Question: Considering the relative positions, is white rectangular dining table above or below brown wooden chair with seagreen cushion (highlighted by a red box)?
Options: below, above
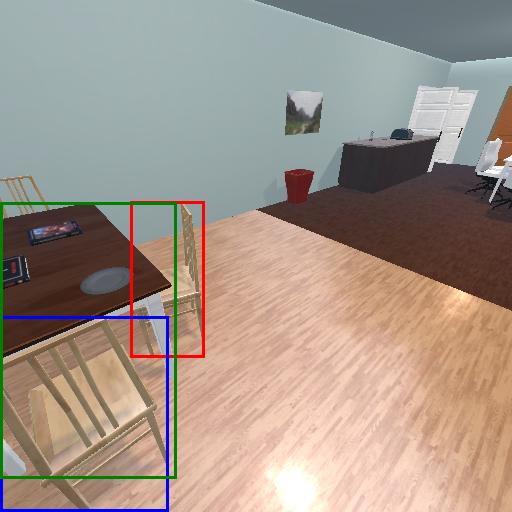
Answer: below